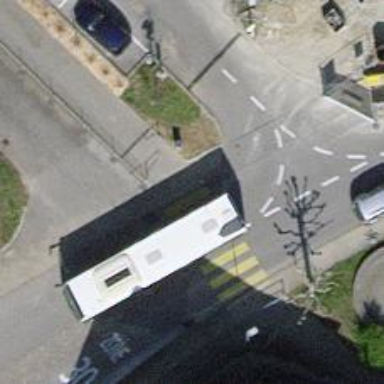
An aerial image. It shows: Kerb barrier.